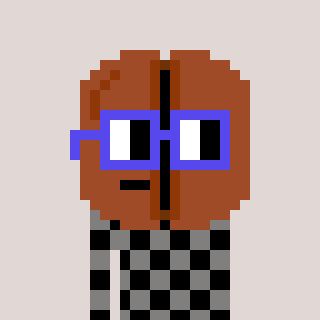
a pixel art character with square blue glasses, a coffeebean-shaped head and a bluegrey-colored body on a warm background